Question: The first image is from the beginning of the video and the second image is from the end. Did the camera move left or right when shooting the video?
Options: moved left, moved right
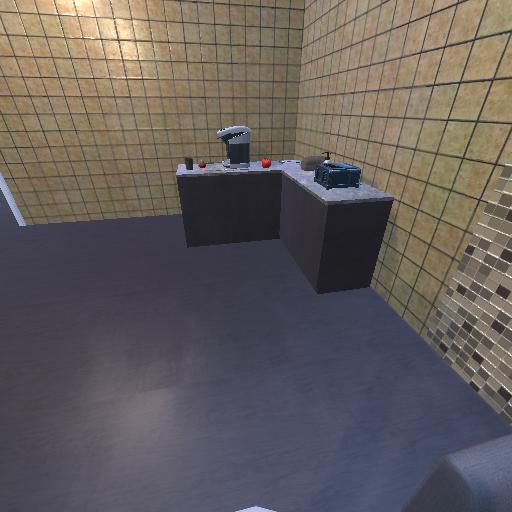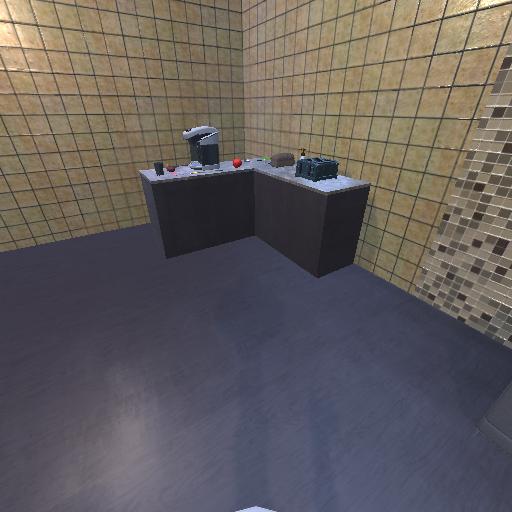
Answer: moved left